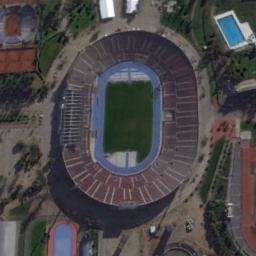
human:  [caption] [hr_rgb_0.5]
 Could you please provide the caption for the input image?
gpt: There are many buildings of different shapes and sizes next to the stadium .

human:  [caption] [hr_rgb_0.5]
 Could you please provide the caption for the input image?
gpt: The elliptical stadium is surrounded by roads, With buildings next to it .

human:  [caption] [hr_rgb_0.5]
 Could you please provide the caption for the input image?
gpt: The stadium is on the bare land next to some trees .

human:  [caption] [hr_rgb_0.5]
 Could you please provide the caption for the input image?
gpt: The stadium has a blue roof on two sides .

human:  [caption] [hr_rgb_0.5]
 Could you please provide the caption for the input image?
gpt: There are some buildings and green trees near the stadium .